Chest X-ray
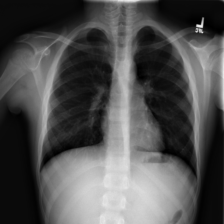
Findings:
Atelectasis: negative
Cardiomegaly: negative
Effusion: negative
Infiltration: negative
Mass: negative
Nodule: negative
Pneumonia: negative
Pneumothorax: negative
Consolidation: negative
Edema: negative
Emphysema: negative
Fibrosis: negative
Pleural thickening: negative
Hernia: negative